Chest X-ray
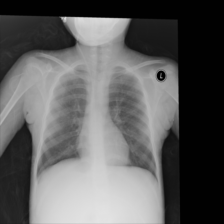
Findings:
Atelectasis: negative
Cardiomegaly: negative
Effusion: negative
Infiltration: negative
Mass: negative
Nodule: negative
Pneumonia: negative
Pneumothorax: negative
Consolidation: negative
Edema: negative
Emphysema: negative
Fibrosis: negative
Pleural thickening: negative
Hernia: negative